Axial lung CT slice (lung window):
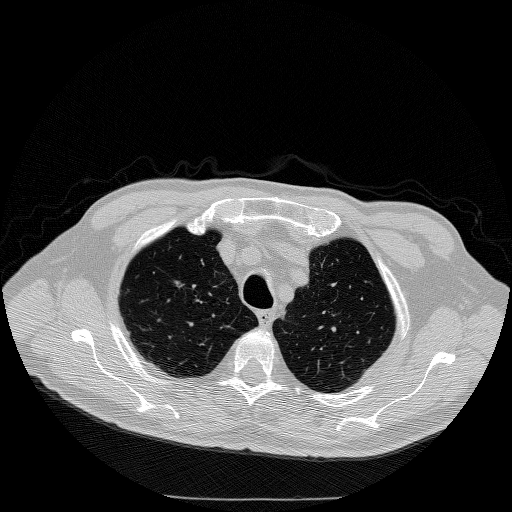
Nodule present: no